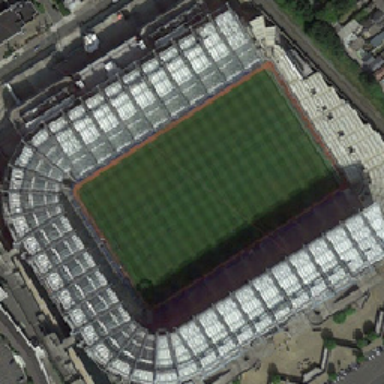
There are some buildings around the square and the stadium has gray stands along its three sides .